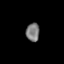
Tissue: prostate
Cell type: T cells
Senescence score: 0.8216
Nuclear area (px): 243
Mean DAPI intensity: 122.35